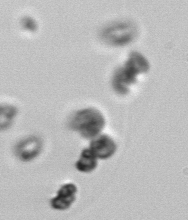
Label: Phaeocystis